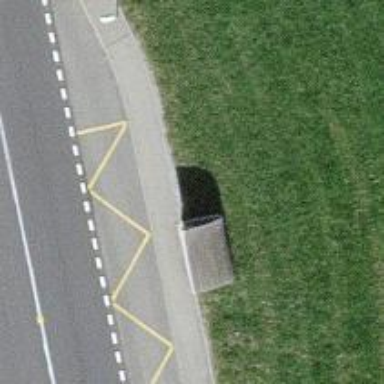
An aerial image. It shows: Bus stop along the road.